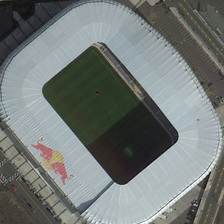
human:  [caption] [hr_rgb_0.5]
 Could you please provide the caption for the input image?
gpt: a parking lot and a road are near a large gray white stadium .

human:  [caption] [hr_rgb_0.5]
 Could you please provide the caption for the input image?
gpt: the building is white and the ground is green .

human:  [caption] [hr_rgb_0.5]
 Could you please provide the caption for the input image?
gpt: this is a square gym .

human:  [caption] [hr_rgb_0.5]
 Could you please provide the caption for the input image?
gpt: a parking lot and a road are near a large gray white stadium .

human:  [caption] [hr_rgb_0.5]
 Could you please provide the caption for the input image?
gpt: this is a square gym .